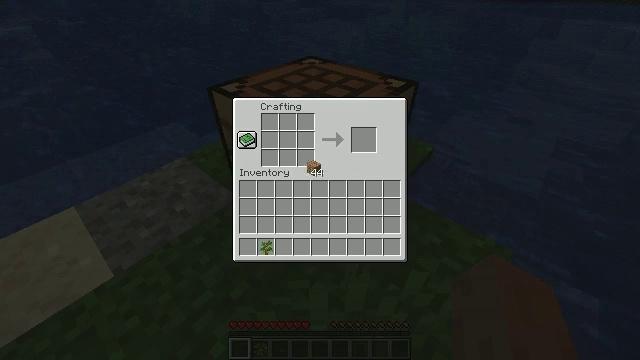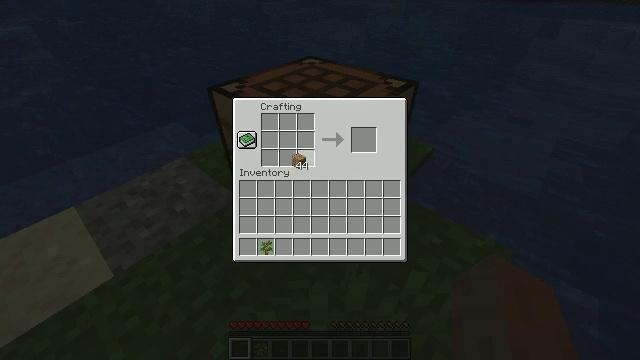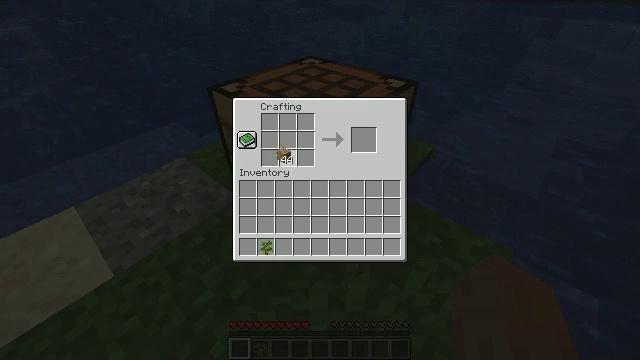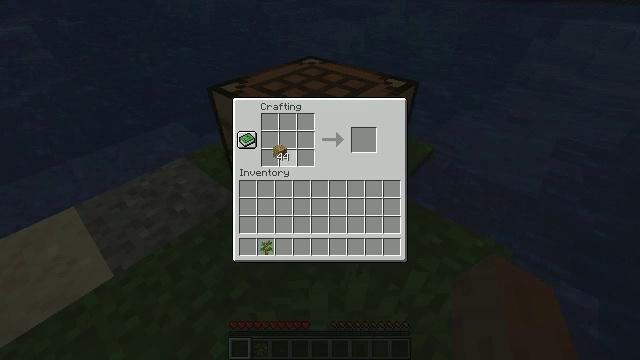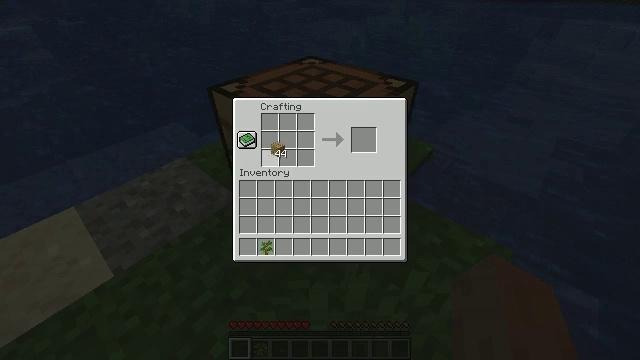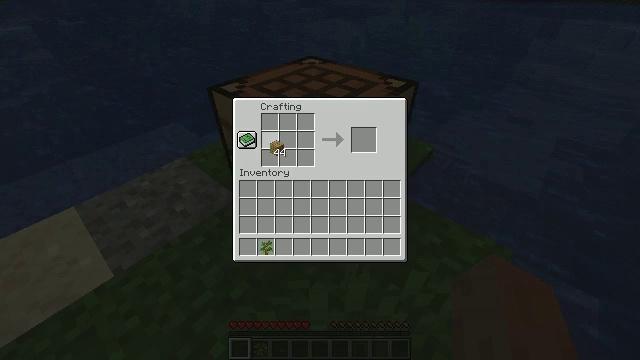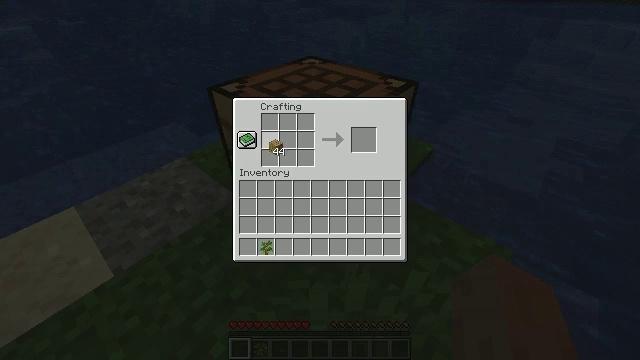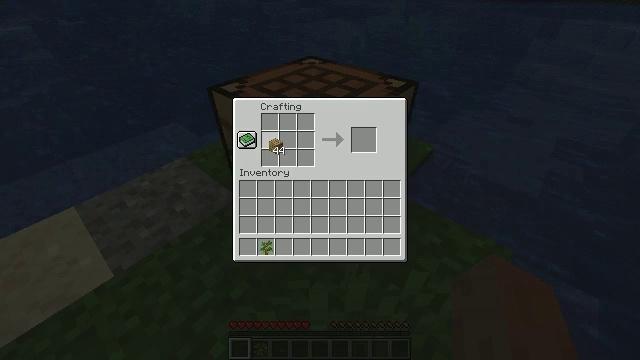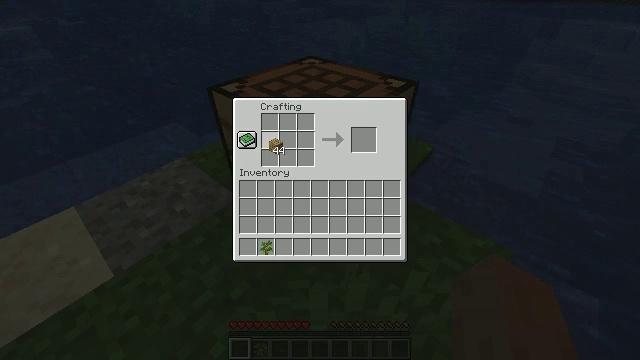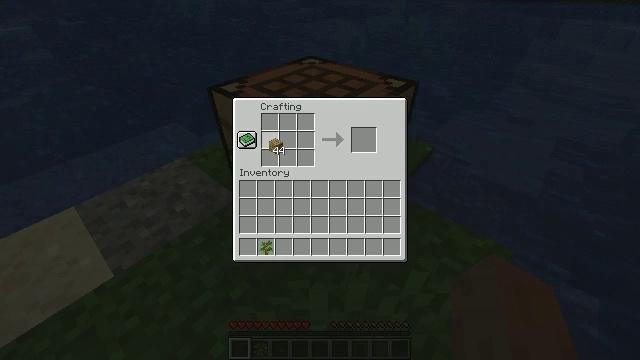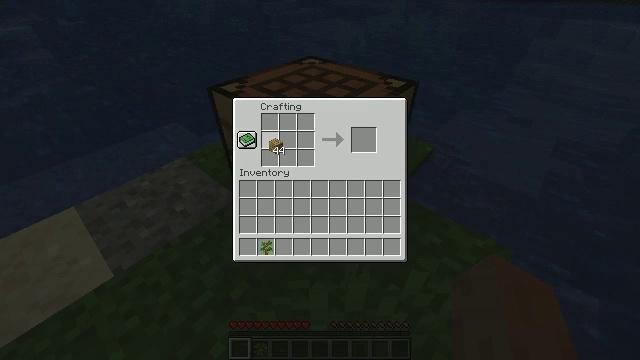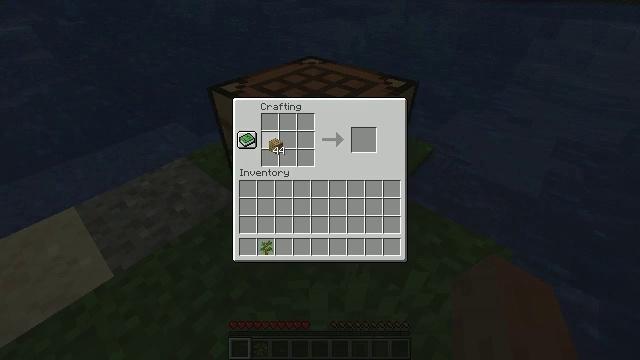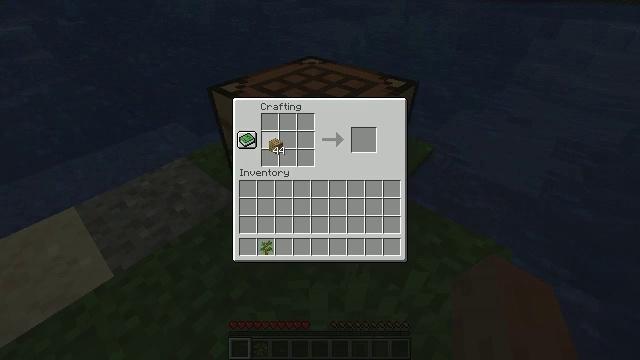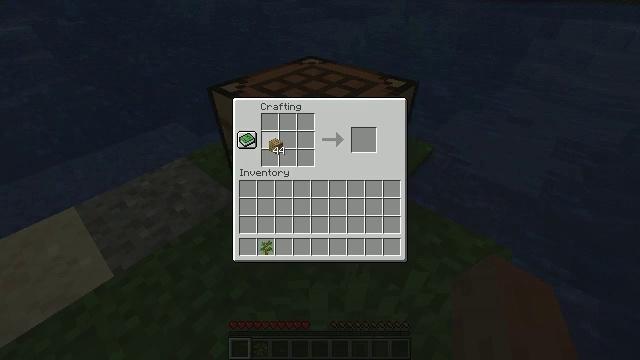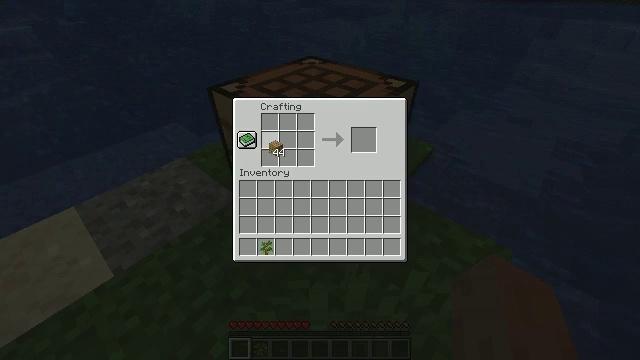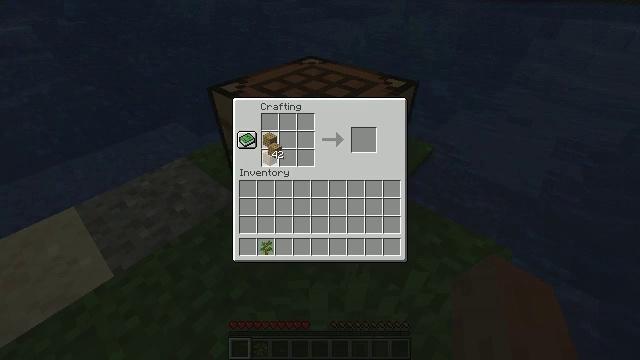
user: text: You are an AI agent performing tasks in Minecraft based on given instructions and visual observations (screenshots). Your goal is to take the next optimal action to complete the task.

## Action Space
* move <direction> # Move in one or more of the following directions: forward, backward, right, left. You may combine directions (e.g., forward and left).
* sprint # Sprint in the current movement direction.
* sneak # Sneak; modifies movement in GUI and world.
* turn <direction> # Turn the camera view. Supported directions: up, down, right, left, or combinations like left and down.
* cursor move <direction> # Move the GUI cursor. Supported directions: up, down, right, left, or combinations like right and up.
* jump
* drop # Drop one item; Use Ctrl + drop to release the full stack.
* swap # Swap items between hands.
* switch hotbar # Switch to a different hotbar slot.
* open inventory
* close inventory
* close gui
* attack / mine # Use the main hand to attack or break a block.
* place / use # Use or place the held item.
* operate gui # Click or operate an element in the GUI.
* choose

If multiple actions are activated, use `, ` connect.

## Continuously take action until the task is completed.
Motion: motion action
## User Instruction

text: Build a oak boat from oak planks.
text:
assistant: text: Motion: cursor move left and up
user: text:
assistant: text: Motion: cursor move left and up
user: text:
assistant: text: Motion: no_op
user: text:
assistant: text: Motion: no_op
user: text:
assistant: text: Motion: no_op
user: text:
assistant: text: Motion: no_op
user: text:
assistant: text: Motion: no_op
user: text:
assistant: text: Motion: no_op
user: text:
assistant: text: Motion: no_op
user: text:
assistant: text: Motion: no_op
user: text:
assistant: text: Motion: no_op
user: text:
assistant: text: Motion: no_op
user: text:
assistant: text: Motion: choose
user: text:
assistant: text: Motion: choose
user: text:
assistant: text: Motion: choose
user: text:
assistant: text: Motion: choose
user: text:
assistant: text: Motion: choose
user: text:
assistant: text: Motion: choose
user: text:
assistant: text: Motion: choose
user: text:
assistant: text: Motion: cursor move right, choose
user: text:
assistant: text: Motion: cursor move right, choose
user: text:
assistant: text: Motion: choose
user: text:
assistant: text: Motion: choose
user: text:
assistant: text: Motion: choose
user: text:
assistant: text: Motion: choose
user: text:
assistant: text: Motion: choose
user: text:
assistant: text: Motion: choose
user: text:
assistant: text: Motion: choose
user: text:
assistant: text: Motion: choose
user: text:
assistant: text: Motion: choose